Question:
I'm new to Android and I was wondering if is possible to have an Android button element that has an embedded tooltip? I would like to have an image on the button, that when pressed opens up a dialog/tootip overlay of some sort. So not a hover tooltip, but a clickable element that goes somewhere other than where the button click goes. If someone could guide me as to the best practice for this that would be great!
'''
<LinearLayout android:orientation="vertical"
android:layout_width="fill_parent"
android:layout_height="wrap_content"
android:gravity="center"
android:paddingLeft="5dip"
android:paddingRight="5dip">
<Button android:id="@+id/settings_predefined_message_btn"
android:layout_width="fill_parent"
android:layout_height="wrap_content"
android:text="@string/settings_predefined_messages"
android:background="@drawable/selector_longbutton_witharrow"
style="@style/ButtonTextStyle"
android:layout_marginTop="10dip"
android:gravity="center" />
'''
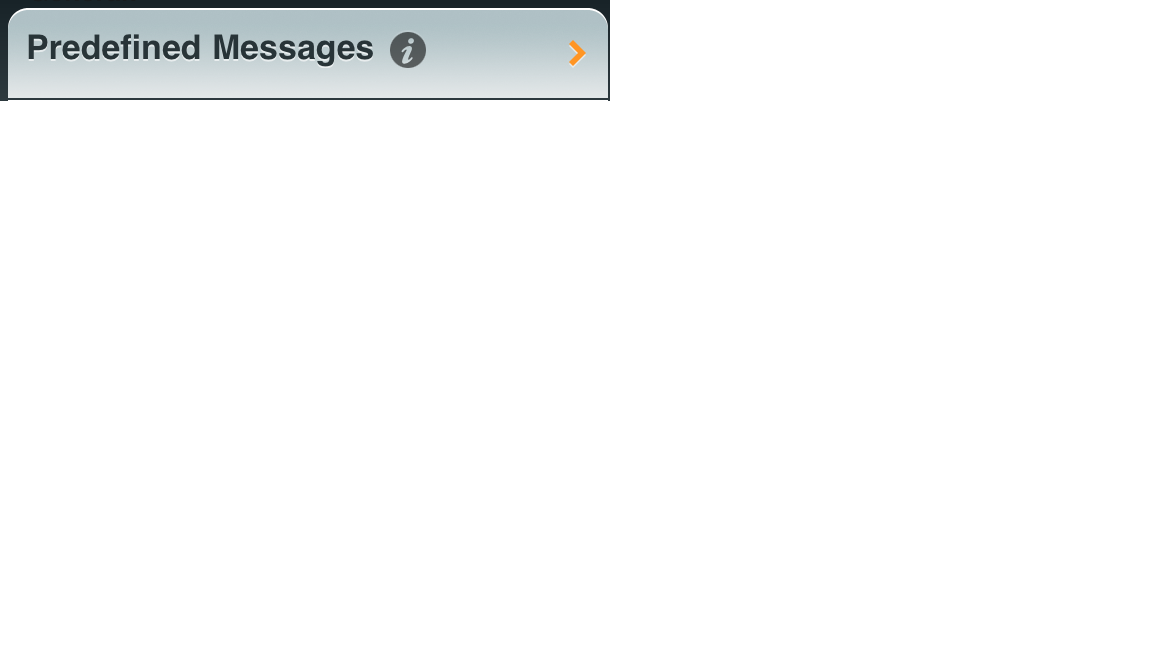
Answer: (In response to your last comment about setting on view on top of another.)
Simple, you could use multiple LinearLayouts like this:
'''
<LinearLayout
android:id="@+id/tab1"
... />
<TextView
android:text="Predefined Message"
... />
<ImageButton
... />
</LinearLayout>
'''
Your LinearLayout (and maybe the TextView) should have one OnClickListener to do the main feature, the ImageButton will have a second OnClickListener for the tooltip.
you could use a <URL> to position the tooltip ImageButton with an OnClickListener on top of the TextView with its own OnClickListener.
You can pass either of these custom view to an ActionBar to build the tabs for you, if you like. Hope that helps.
An (ugly!) RelativeLayout example:
'''
<RelativeLayout xmlns:android="http://schemas.android.com/apk/res/android"
android:layout_width="wrap_content"
android:layout_height="wrap_content"
>
<Button
android:id="@+id/button1"
android:layout_width="wrap_content"
android:layout_height="wrap_content"
android:text="A long text sample"
/>
<Button
android:id="@+id/button2"
android:layout_width="wrap_content"
android:layout_height="wrap_content"
android:layout_alignRight="@+id/button1"
android:layout_marginRight="10dp"
android:text="i"
/>
</RelativeLayout>
'''